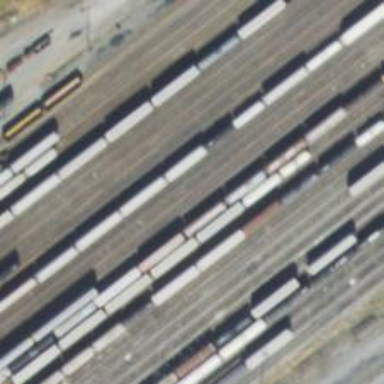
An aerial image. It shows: View of railway yard.